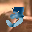
Label: 3